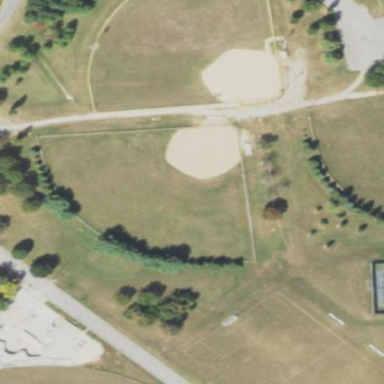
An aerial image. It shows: Softball pitch designated for baseball sports.